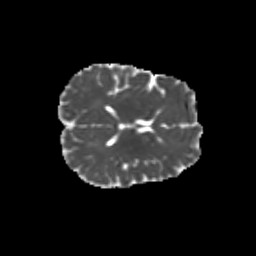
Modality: MD
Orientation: axial
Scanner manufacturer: siemens
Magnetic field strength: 3 T
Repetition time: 9.2 s
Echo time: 0.084 s